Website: macys
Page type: account-selection
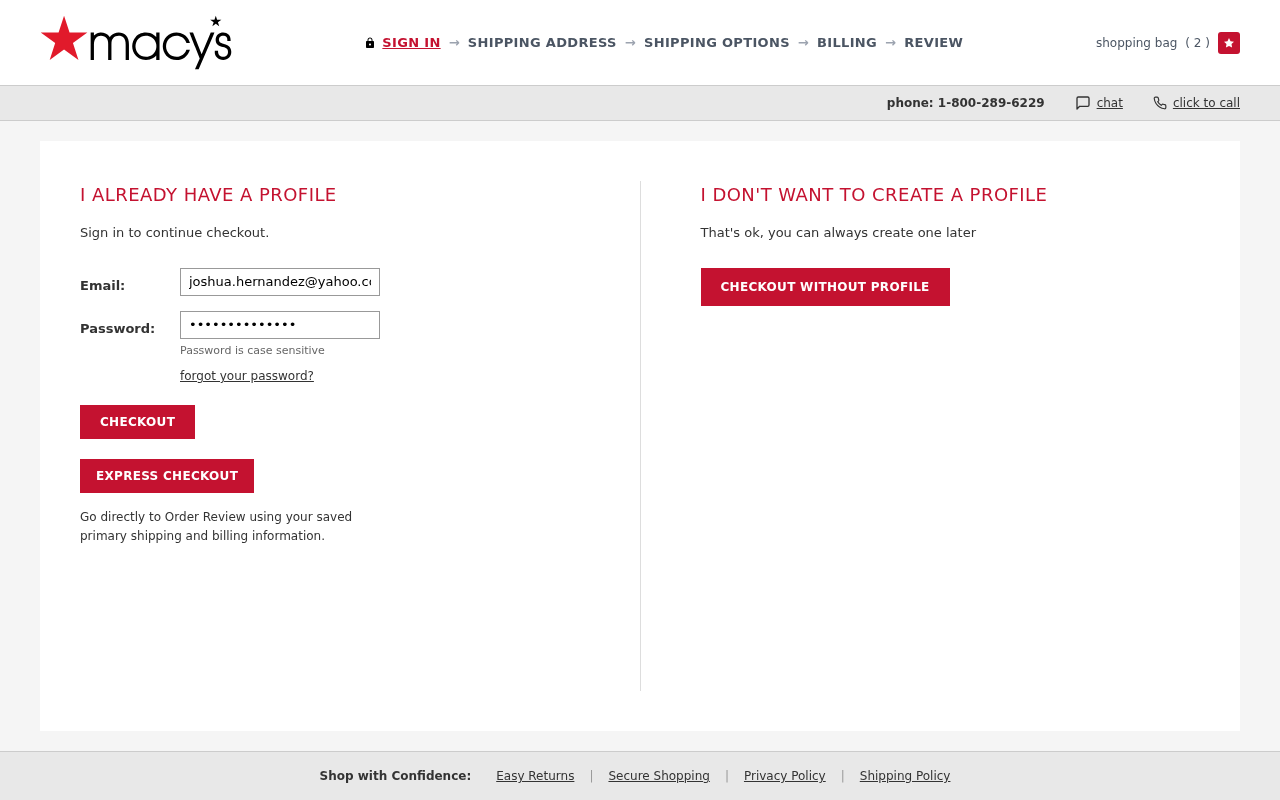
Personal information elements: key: PII_EMAIL
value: joshua.hernandez@yahoo.com
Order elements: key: ORDER_NUM_ITEMS
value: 2